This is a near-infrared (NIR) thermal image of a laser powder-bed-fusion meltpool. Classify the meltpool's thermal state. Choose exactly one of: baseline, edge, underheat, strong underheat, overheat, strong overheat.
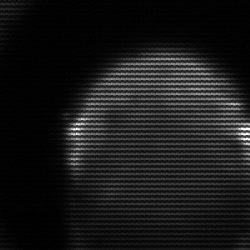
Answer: edge